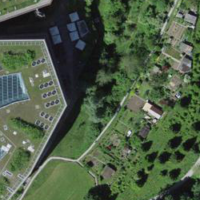
EUNIS habitat code: 53
Species observed at this site:
Agrimonia eupatoria